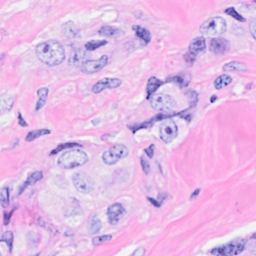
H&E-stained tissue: Breast